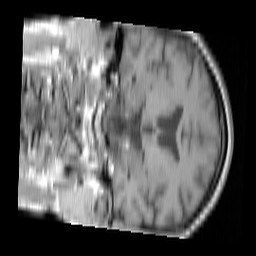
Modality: T1w
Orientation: coronal
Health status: ill
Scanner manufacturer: siemens
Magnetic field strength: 3 T
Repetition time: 0.44 s
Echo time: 0.00266 s